Question: I thought it may be usefull to have a smaller window display other buffer's information in a
bigger window which we're working on.
Here is an illustration:

Can we achieve this in emacs? I googled and looked at the emacs lisp manual, but get nothing.
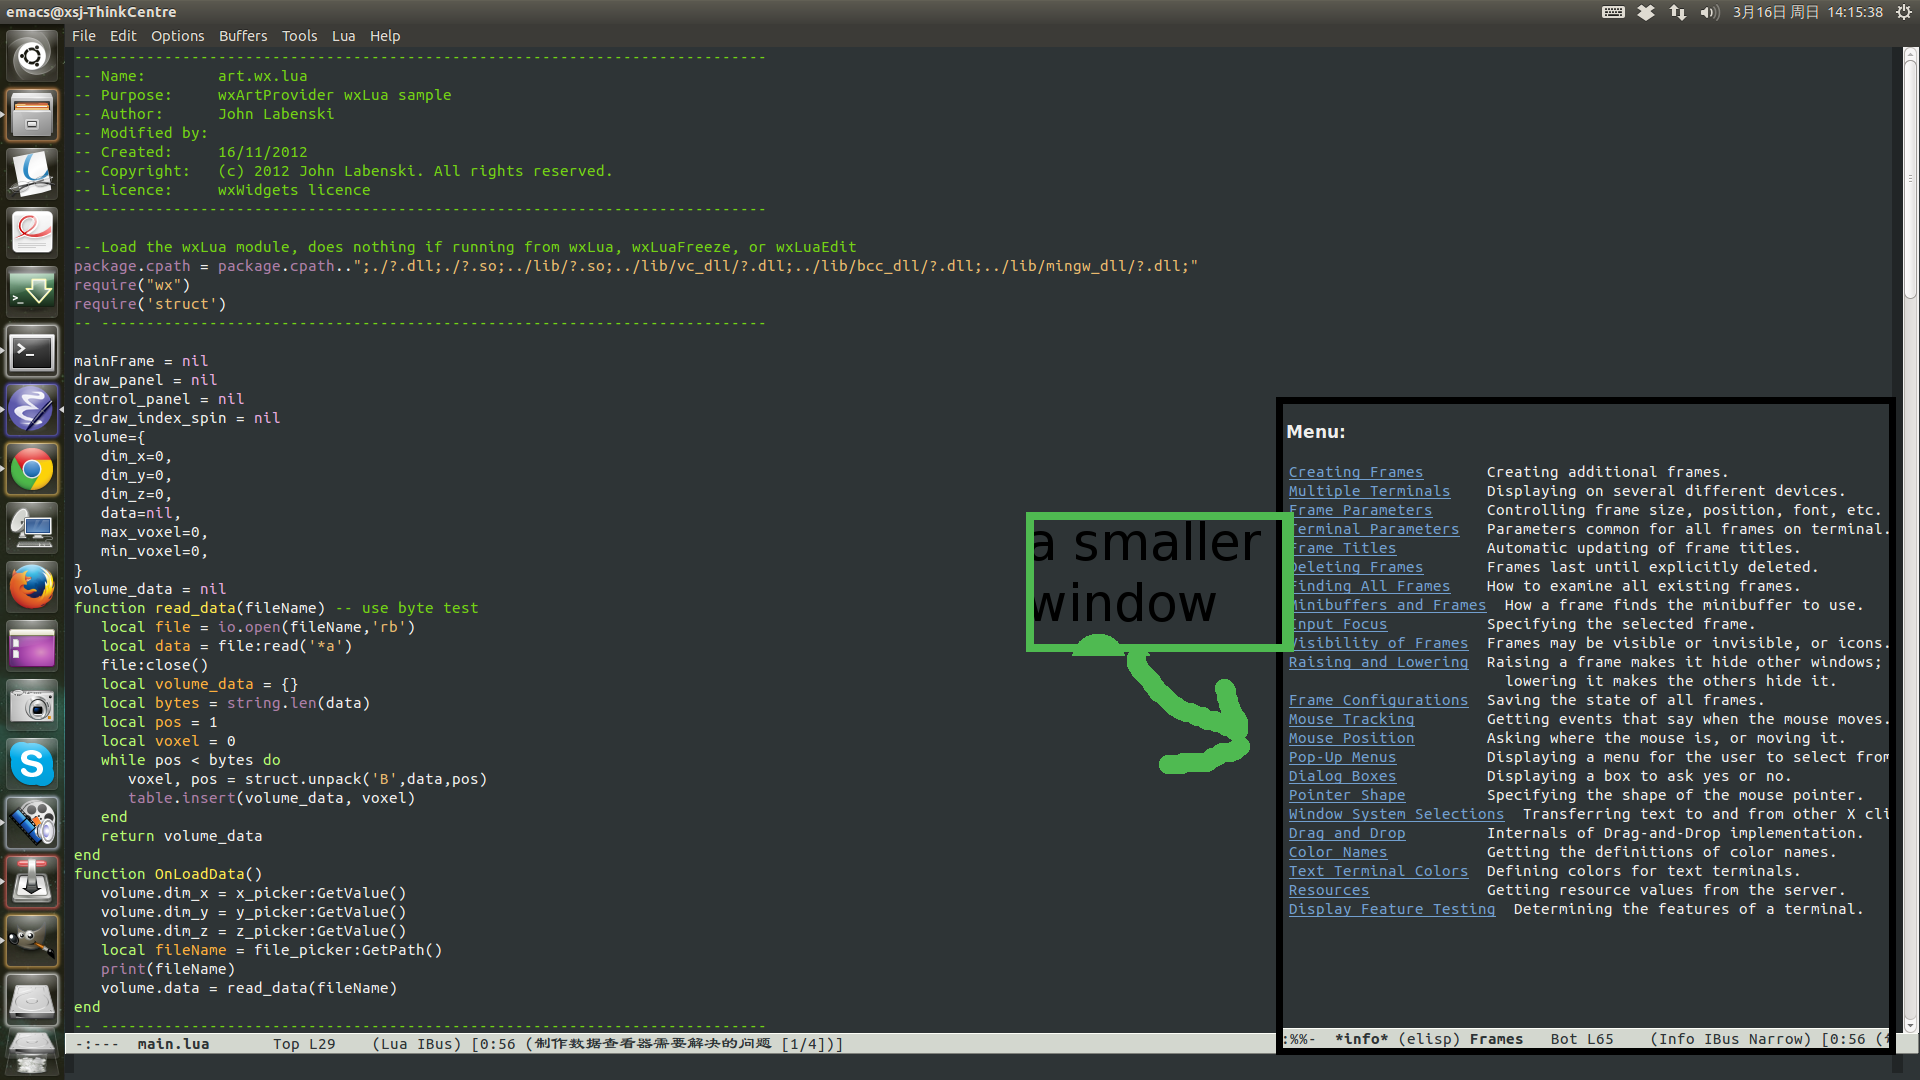
Answer: Try something like this:
'''
(defun my-frame ()
(interactive)
(make-frame '((width . 22)
(height . 22)
(minibuffer . nil))))
'''